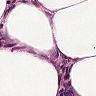
Metastatic tissue present: no